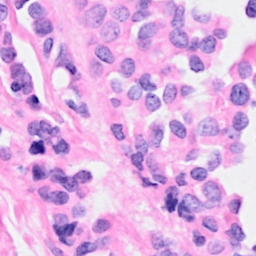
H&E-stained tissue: Breast